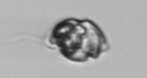
Label: Proterythropsis